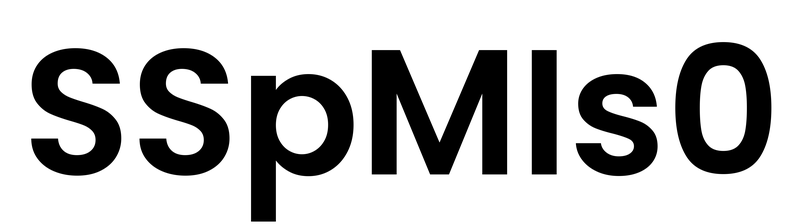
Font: Poppins-SemiBold